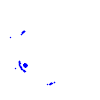
Particle: kaon